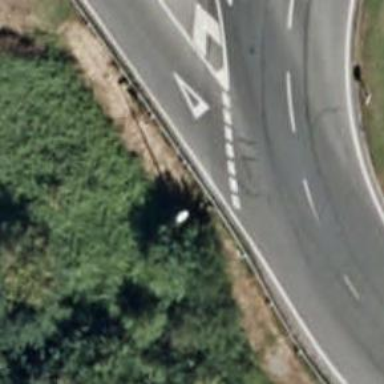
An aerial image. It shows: Road with "give way" sign.